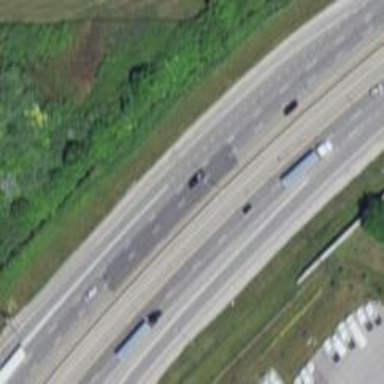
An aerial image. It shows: Asphalt motorway.